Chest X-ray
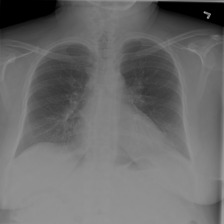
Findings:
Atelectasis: negative
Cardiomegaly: positive
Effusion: negative
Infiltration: negative
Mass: negative
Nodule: negative
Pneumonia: negative
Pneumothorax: negative
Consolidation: negative
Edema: negative
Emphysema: negative
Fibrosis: negative
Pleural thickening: negative
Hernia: negative